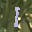
Label: 1